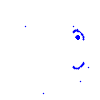
Particle: kaon